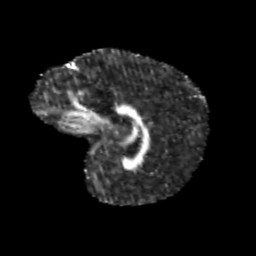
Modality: FA
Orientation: sagittal
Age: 8
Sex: male
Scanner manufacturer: siemens
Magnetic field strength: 3 T
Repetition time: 3.8 s
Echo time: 0.07 s